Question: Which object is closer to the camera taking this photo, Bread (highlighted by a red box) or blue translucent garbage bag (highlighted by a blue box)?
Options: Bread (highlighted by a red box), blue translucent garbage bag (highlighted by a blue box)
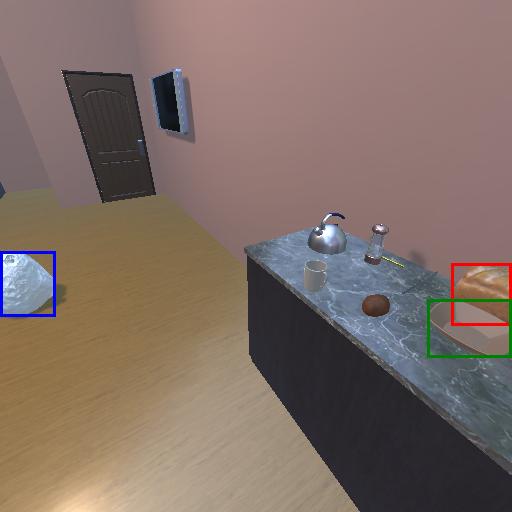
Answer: Bread (highlighted by a red box)